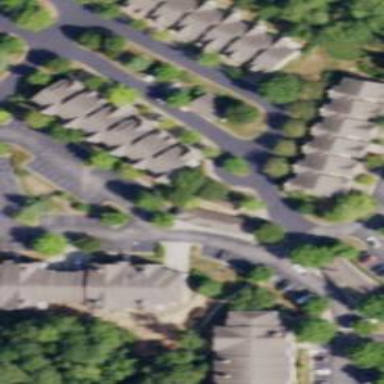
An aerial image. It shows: Residential road.